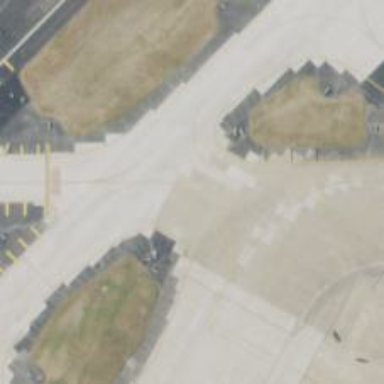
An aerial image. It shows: View of taxiway at the airport.